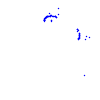
Particle: pion